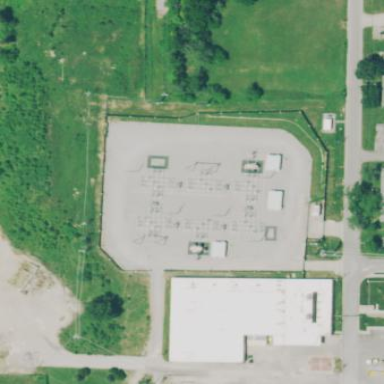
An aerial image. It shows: Distribution level power substation.